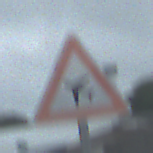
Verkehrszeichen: FlugbetriebRechts
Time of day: Midday
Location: Outdoor (Suburban)
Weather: Overcast
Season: NotSpecified
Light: Natural